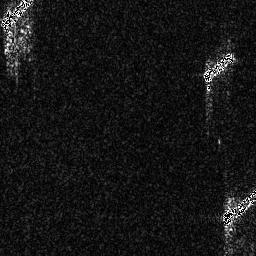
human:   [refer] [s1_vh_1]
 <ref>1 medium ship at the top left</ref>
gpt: <box>[[0, 0, 12, 11, 0]]</box>